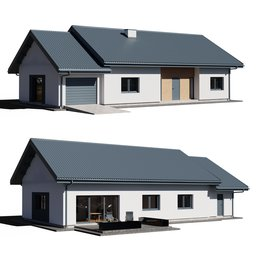
Label: architecture